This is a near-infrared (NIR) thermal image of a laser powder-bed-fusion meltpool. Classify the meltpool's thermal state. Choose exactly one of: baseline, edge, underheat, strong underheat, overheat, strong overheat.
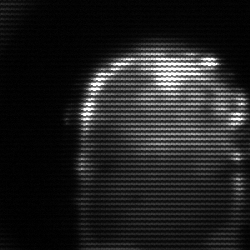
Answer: baseline